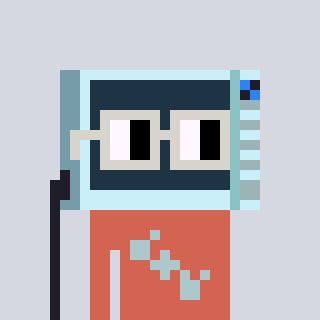
a pixel art character with square light gray glasses, a microwave-shaped head and a peachy-colored body on a cool background